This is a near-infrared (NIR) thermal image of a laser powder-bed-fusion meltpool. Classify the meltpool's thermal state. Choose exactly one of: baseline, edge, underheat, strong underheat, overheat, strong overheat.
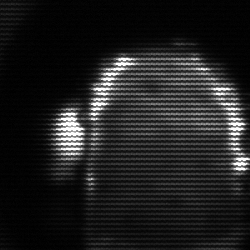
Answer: baseline